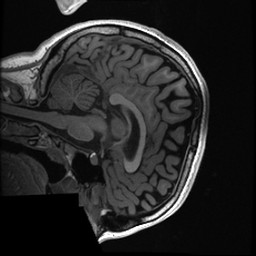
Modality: T1w
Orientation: sagittal
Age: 19
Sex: female